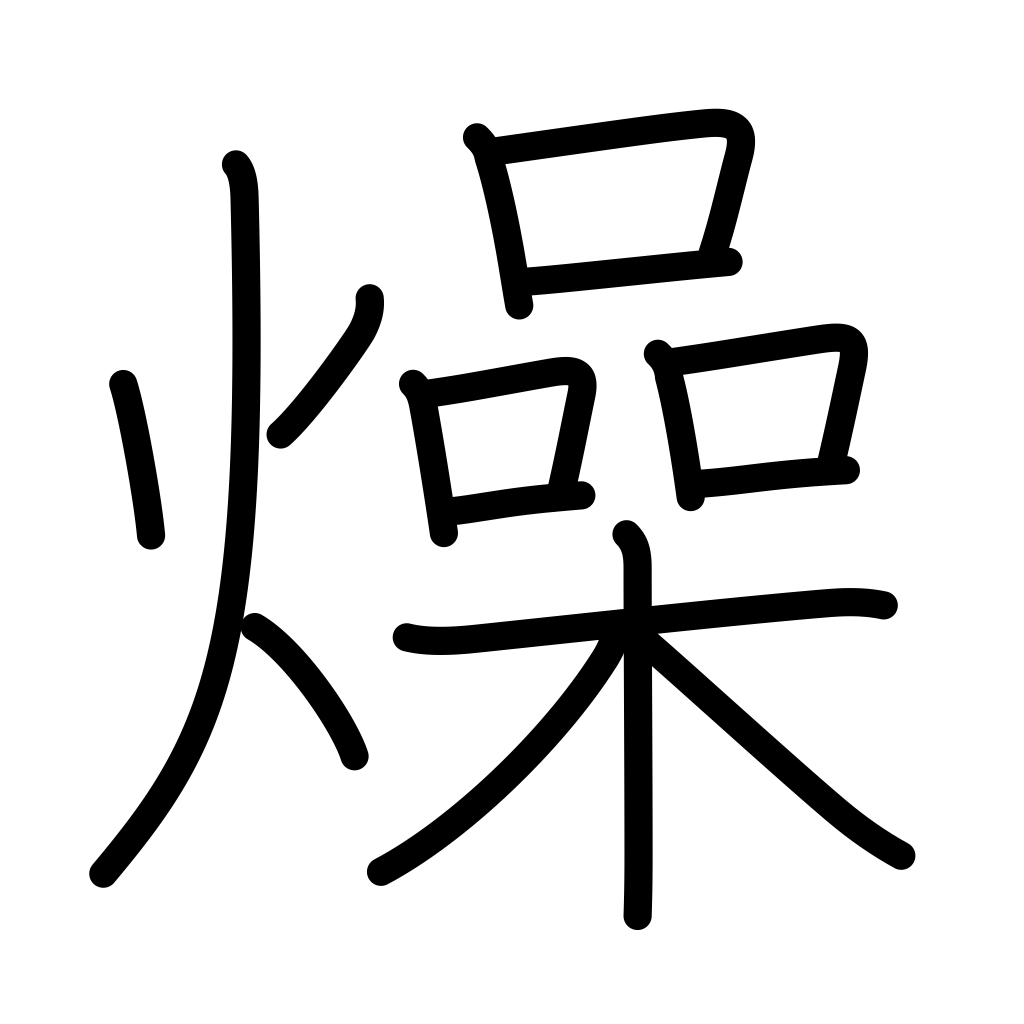
Meaning: parch, dry up